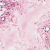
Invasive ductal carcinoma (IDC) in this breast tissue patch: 0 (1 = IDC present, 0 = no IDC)